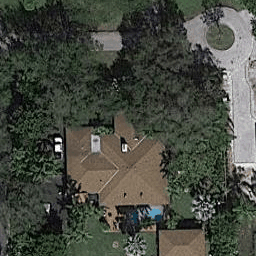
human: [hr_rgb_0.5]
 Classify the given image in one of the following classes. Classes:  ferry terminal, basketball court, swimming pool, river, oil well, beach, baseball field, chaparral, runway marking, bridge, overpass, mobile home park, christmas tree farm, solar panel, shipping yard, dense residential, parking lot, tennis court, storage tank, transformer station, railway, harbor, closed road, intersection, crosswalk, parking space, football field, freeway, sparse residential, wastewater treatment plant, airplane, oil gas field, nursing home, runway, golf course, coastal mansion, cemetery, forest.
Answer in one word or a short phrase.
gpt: sparse residential